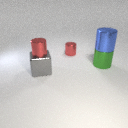
large blue metal cylinder behind small red metal cylinder